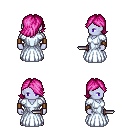
a pixel art fantasy rpg character, male body template, dark elf, purple skin, underdress, white pants, pink swoop hairstyle, leather bracers, dagger, four views (front, back, left, right), 2x2 character sprite sheet, small pixel art, hard edges, no anti-aliasing